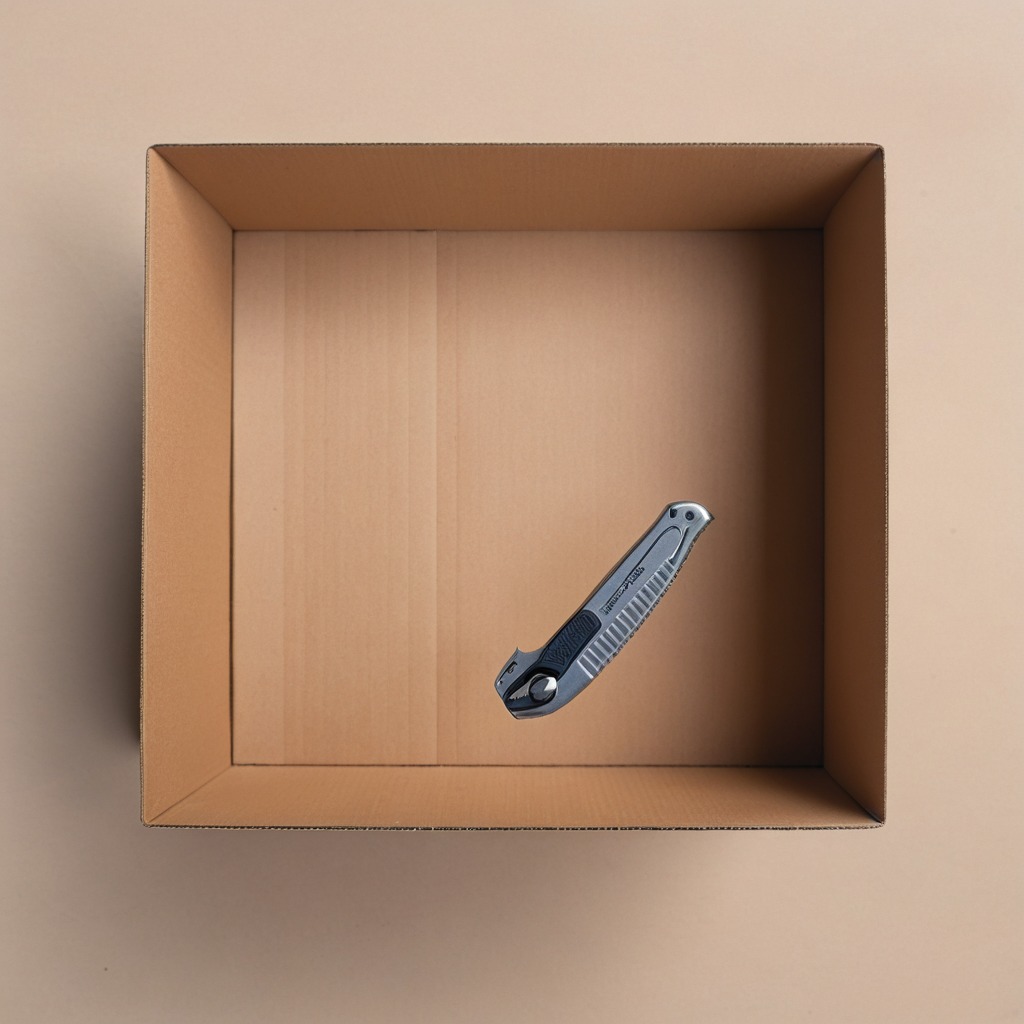
A utility knife lying on a clean dry cardboard box surface in an outdoor workshop during daytime bright natural light soft shadows slightly creased but